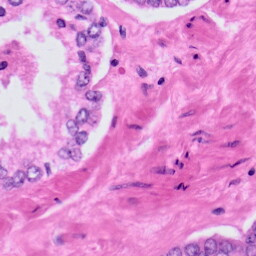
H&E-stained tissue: Prostate